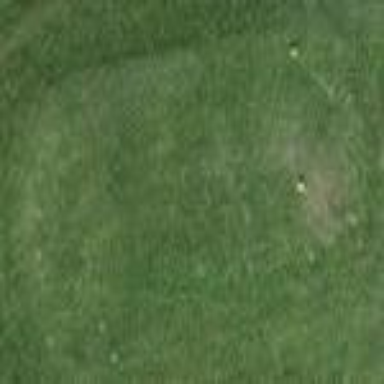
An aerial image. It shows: Golf tee on grass surface.